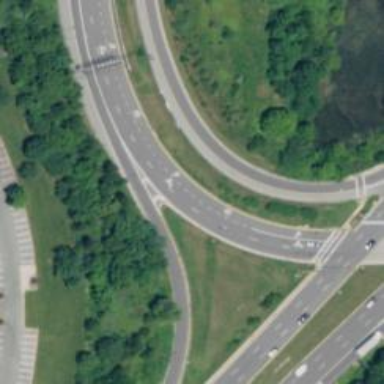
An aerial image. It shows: Trunk link highway.